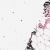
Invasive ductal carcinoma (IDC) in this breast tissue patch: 0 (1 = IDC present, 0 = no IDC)